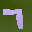
Label: 7